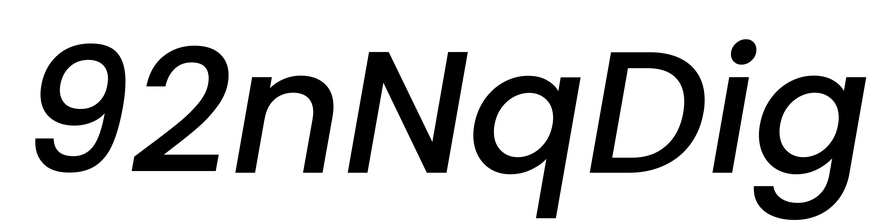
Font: Poppins-MediumItalic